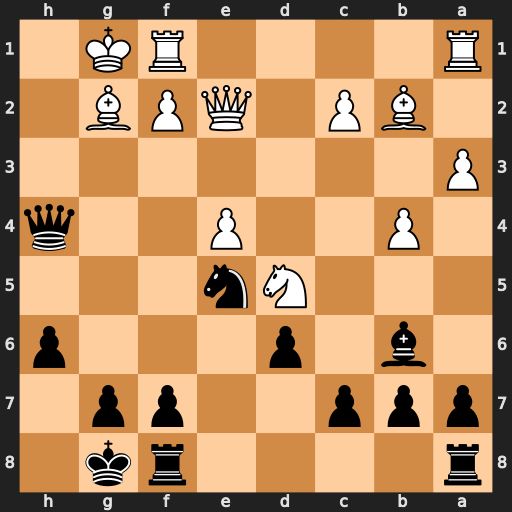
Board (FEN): r4rk1/ppp2pp1/1b1p3p/3Nn3/1P2P2q/P7/1BP1QPB1/R4RK1
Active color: b
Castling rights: -
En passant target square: -
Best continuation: Ng4 Qxg4 Qxg4